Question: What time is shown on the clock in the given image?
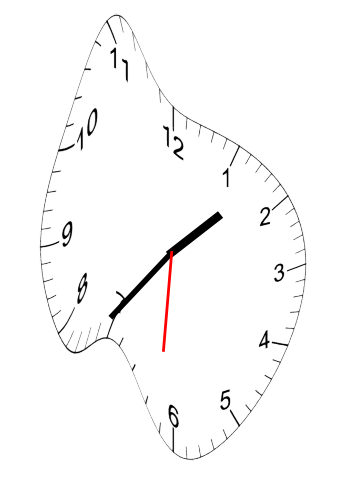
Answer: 01:36:31